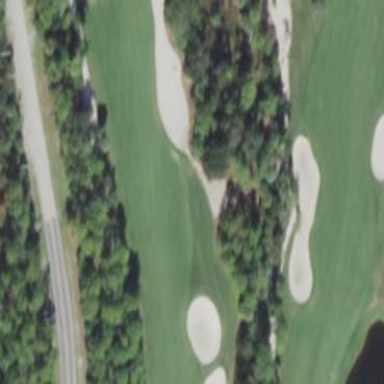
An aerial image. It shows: Bunker on golf course.